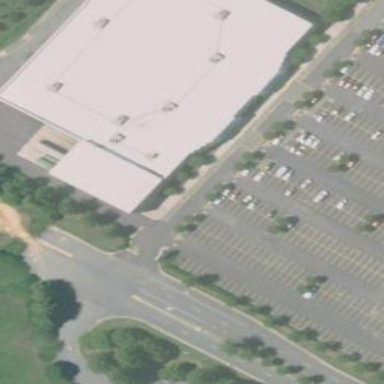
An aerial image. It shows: Department store building.